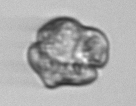
Label: Karenia